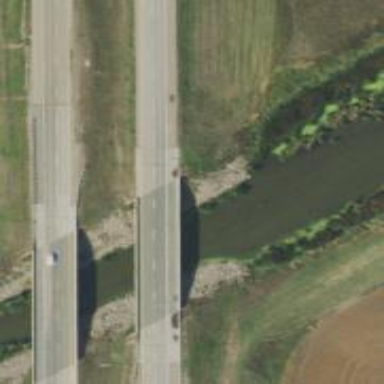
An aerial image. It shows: Bridge crossing over expressway trunk road.